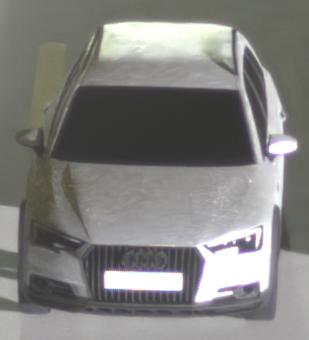
Make: Audi
Model: A4 Allroad 45 TFSI
Detailed model: A4 (B9) allroad
Model produced from: 2019/02
Model produced until: 2019/05
Doors: 5
Color: white
Road condition: dry road
Daytime: night
Contrast: high contrast